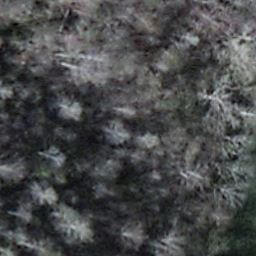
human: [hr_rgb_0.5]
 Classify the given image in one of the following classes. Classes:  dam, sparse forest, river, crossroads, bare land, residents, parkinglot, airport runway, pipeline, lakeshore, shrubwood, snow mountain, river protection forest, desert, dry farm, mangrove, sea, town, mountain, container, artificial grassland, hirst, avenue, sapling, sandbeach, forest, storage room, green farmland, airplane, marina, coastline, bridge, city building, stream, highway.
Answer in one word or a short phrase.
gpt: shrubwood